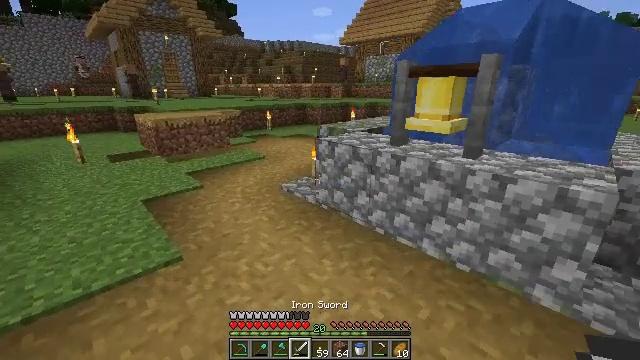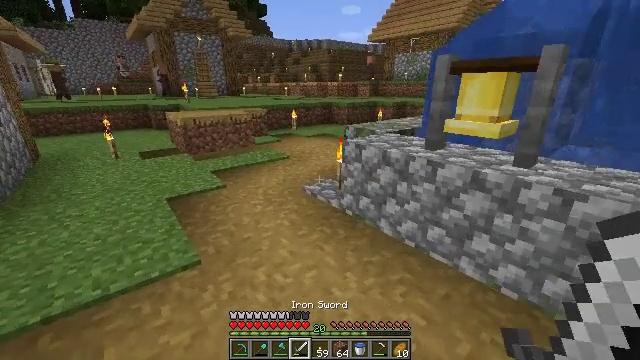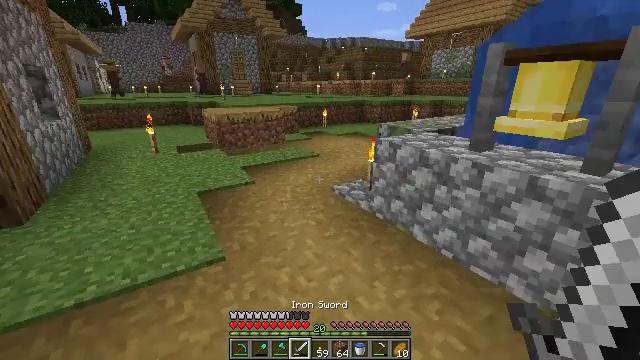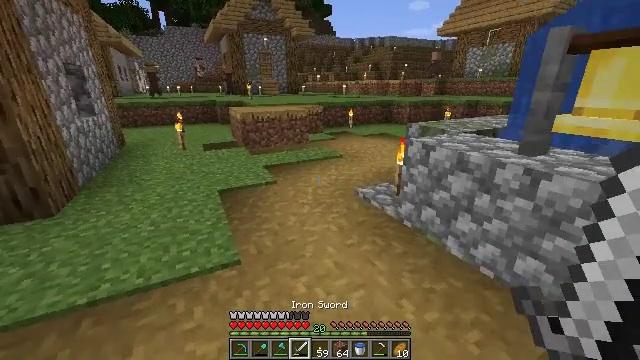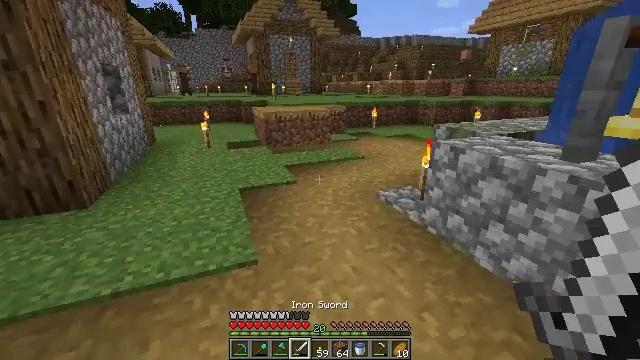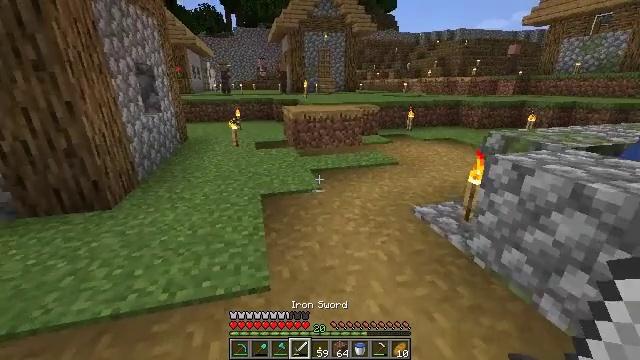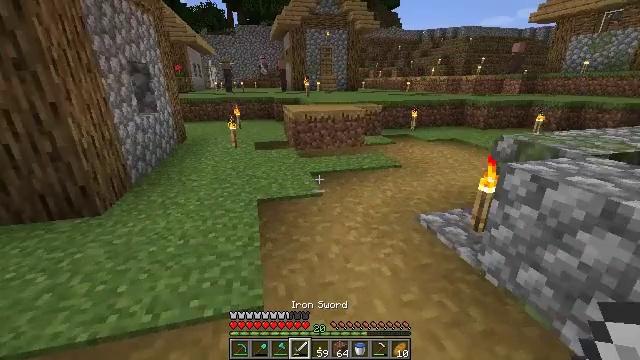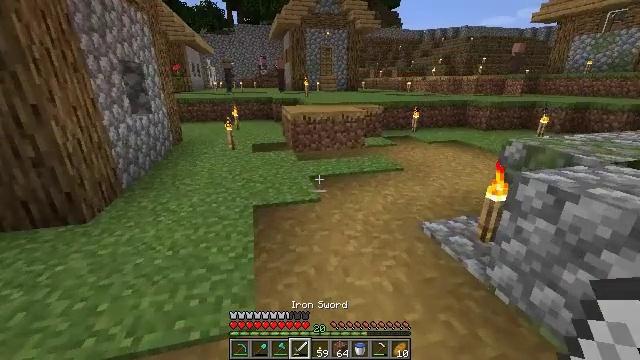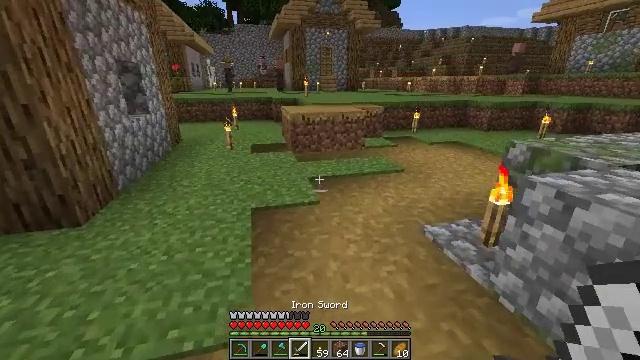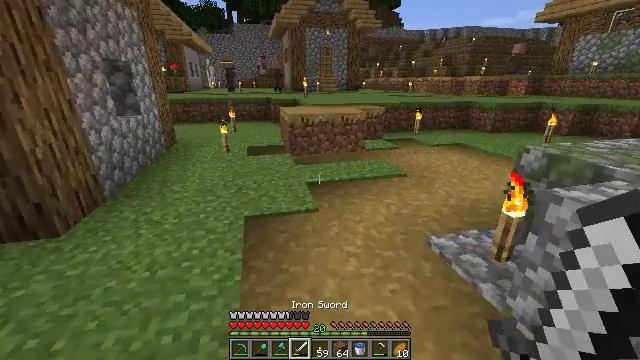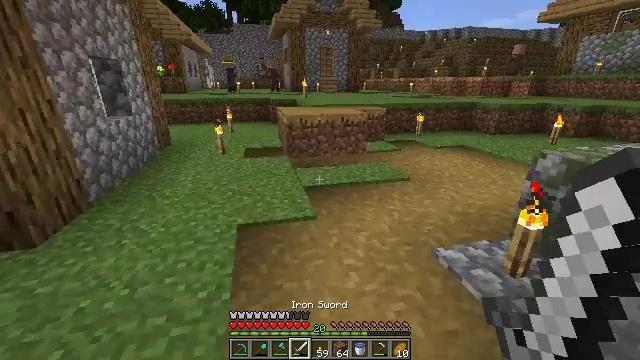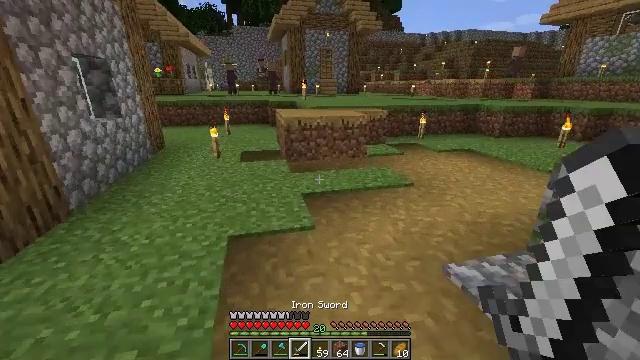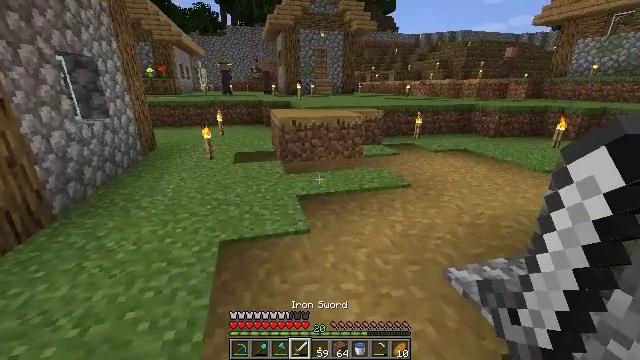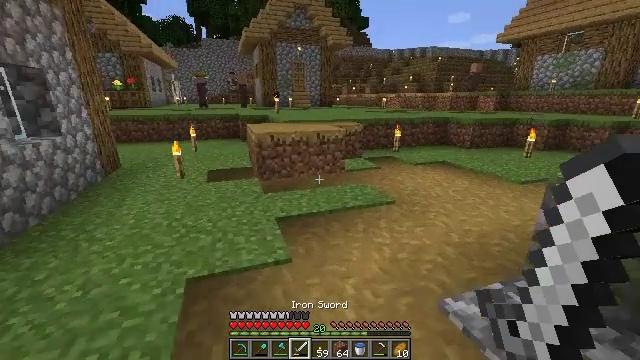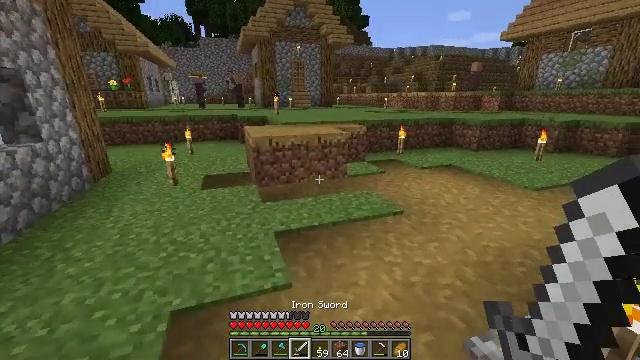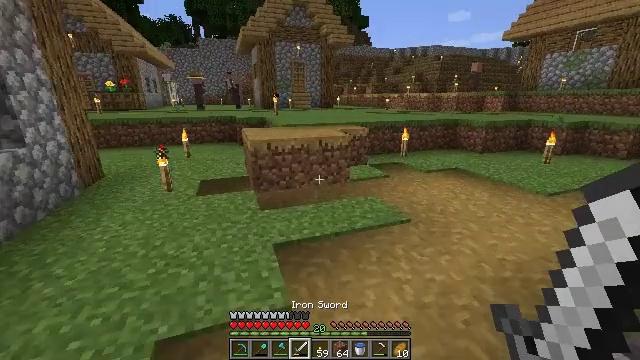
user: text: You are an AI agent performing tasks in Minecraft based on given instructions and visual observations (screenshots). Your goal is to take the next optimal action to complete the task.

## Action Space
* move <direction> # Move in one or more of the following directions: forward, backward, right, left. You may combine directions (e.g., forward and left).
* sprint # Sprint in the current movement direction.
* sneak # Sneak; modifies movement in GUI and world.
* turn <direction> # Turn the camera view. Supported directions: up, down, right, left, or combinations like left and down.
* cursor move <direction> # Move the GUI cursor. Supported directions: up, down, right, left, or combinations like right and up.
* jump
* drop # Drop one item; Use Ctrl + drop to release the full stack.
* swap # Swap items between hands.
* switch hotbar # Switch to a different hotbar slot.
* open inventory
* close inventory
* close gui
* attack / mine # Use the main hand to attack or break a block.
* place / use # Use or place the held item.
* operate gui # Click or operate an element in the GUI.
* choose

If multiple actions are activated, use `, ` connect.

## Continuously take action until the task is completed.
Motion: motion action
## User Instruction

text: Use wooden slabs and a bookshelf to craft a lectern.
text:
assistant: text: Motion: move forward, turn left
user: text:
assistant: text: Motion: move forward, turn left
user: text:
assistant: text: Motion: move forward, turn left
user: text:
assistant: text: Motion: move forward, turn left
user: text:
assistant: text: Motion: move forward, turn left
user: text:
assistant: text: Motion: move forward
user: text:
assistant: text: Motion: move forward
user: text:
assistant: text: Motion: move forward
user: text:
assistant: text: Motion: move forward
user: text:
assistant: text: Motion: move forward
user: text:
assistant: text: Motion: move forward
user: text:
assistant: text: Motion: move forward, turn right
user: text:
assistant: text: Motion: move forward, turn right and up
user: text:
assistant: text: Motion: move forward
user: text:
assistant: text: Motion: move forward
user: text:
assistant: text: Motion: move forward
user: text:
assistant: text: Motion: move forward
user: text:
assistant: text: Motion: move forward
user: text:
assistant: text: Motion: move forward, turn right
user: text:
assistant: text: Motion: move forward
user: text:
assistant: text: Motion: move forward
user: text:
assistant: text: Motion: move forward
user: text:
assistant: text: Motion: move forward, turn left
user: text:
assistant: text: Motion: move forward, turn left
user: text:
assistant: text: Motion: move forward, turn left
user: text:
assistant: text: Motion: move forward
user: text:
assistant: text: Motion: move forward and move right
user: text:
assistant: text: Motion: move forward and move right
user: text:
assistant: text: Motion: move forward and move right, turn left
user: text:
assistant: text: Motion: move forward and move right, turn left